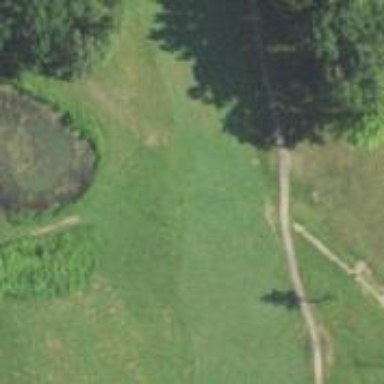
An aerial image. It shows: View of golf hole.